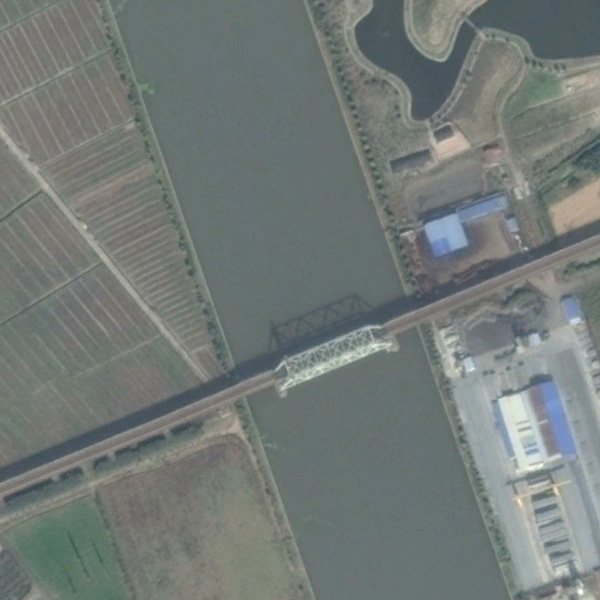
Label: Bridge